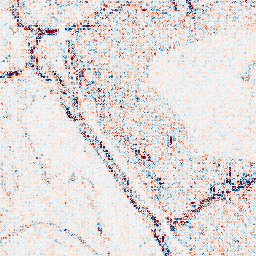
Category: wavelet
Decomposition family: wavelet_dwt
Decomposition parameters: wavelet: db4
level: 1
Upsampling method: linear_exact
Upsampling parameters: scale: 4
Upsampling scale: 4